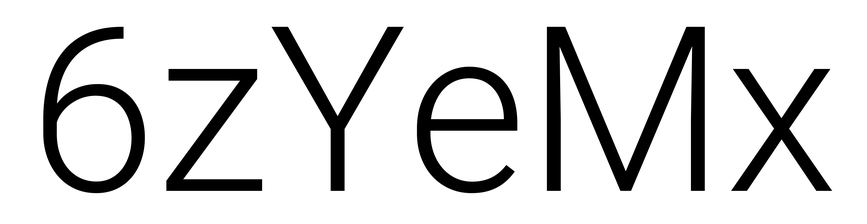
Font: Roboto_Light